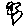
Label: flower